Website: apple
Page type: account-selection
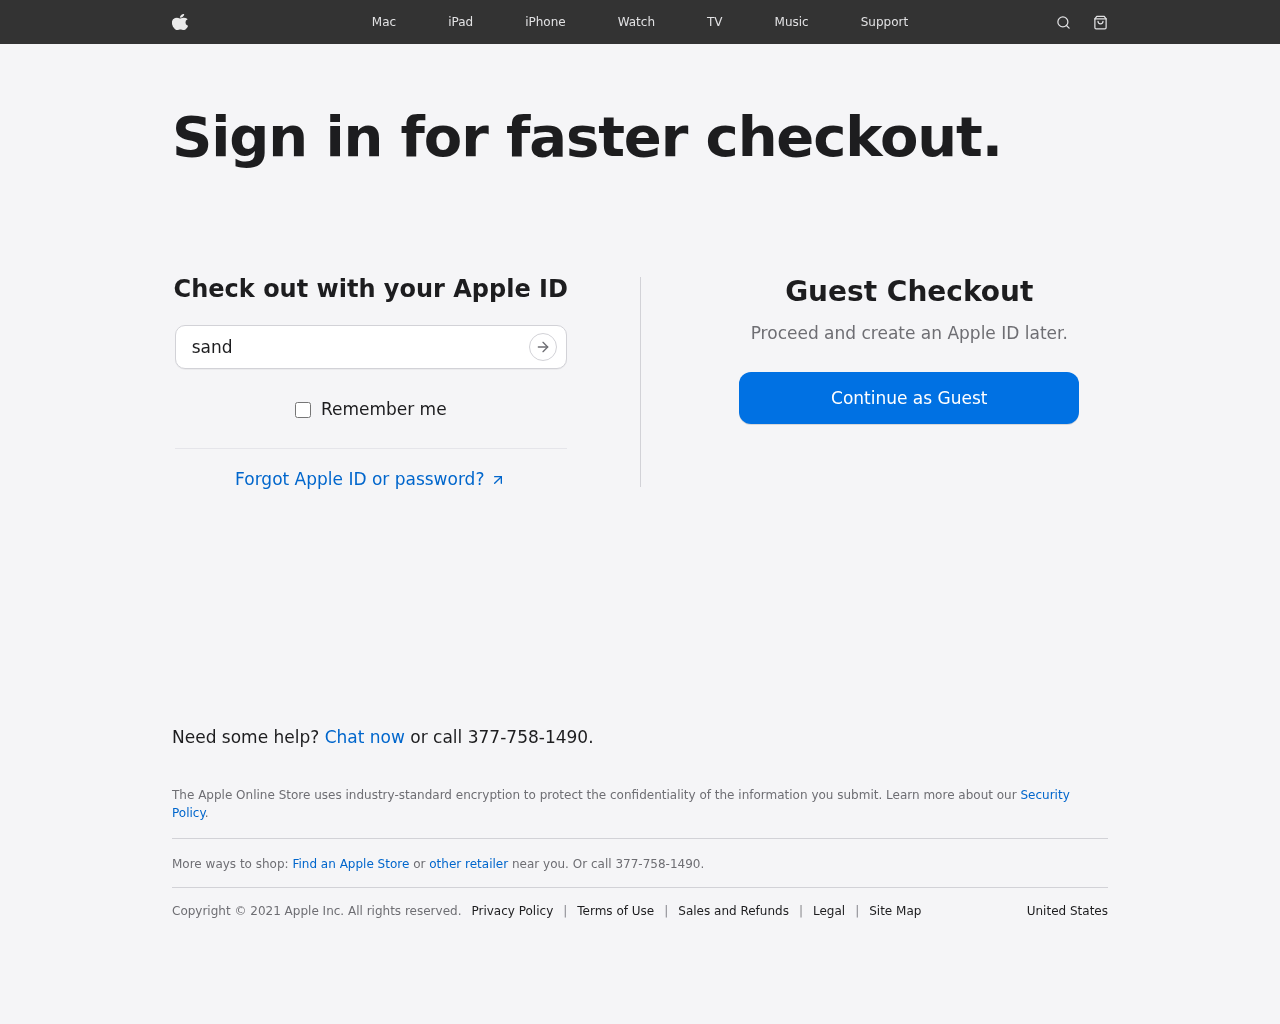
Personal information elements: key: PII_LOGIN_USERNAME
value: sandraclark17